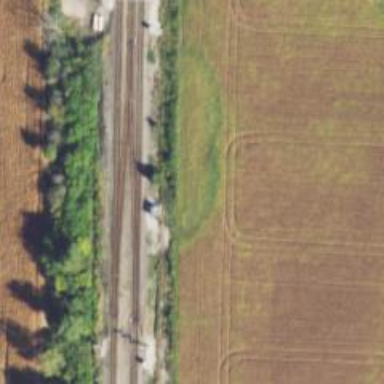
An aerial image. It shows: Junction on the railway.